Interaction volume radius: 10 \u00c5
Interaction volume height: 10 \u00c5
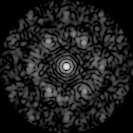
Disorder parameter: 0.69